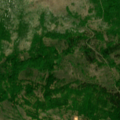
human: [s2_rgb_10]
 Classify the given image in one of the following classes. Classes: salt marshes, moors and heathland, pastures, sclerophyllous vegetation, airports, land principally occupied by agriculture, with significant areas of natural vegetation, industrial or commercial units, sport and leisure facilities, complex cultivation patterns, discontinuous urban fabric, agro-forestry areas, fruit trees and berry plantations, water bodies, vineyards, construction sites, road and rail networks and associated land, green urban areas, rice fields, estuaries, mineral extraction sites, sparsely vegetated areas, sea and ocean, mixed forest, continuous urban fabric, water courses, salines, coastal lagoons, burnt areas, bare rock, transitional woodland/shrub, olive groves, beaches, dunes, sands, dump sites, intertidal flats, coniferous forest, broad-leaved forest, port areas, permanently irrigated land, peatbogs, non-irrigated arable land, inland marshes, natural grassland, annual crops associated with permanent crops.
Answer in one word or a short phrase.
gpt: complex cultivation patterns, broad-leaved forest, transitional woodland/shrub, sparsely vegetated areas